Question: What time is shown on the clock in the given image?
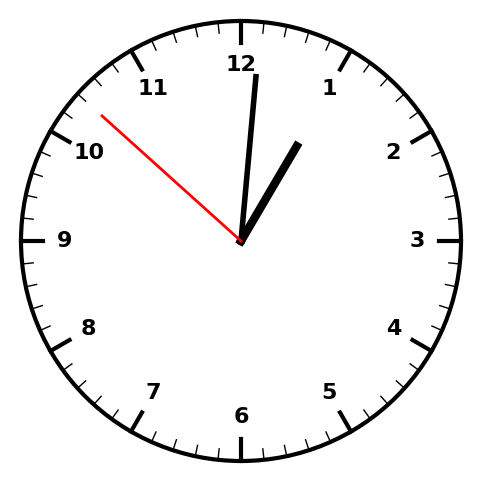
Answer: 01:00:52